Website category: auto
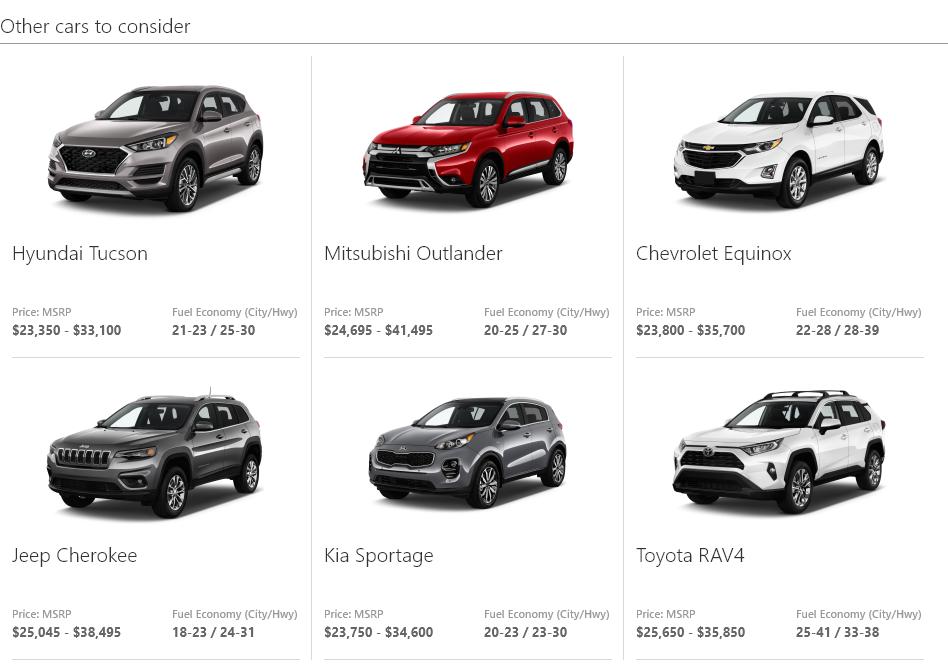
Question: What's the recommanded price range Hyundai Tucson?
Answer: $23,350 - $33,100

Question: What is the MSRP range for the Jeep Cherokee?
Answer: $25,045 - $38,495

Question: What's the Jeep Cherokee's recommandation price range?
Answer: $25,045 - $38,495

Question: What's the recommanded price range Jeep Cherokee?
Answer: $25,045 - $38,495

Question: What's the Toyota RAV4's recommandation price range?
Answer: $25,650 - $35,850

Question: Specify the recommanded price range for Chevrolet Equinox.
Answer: $23,800 - $35,700

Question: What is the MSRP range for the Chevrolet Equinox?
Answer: $23,800 - $35,700

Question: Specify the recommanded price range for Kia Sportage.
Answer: $23,750 - $34,600

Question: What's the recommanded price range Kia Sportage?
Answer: $23,750 - $34,600

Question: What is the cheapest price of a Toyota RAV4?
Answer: $25,650

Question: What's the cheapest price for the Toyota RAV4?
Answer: $25,650

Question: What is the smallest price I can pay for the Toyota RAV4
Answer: $25,650

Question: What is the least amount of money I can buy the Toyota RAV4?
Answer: $25,650

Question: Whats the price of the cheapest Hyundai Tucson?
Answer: $23,350

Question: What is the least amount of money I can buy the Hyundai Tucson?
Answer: $23,350

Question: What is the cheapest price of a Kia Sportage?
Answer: $23,750

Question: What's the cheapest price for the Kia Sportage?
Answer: $23,750

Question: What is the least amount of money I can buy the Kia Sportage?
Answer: $23,750

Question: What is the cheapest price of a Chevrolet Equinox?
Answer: $23,800

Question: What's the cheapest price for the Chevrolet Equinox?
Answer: $23,800

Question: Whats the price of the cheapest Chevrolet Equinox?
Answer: $23,800

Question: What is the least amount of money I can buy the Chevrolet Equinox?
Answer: $23,800

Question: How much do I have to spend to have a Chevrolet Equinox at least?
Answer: $23,800

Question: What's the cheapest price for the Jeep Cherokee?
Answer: $25,045

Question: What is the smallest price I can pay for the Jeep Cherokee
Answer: $25,045

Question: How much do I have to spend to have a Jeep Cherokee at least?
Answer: $25,045

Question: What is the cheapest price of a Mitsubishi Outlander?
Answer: $24,695

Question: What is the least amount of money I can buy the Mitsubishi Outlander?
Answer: $24,695

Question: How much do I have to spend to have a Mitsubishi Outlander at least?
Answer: $24,695

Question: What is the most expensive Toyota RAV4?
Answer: $35,850

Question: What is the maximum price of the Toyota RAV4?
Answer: $35,850

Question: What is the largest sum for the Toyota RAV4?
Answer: $35,850